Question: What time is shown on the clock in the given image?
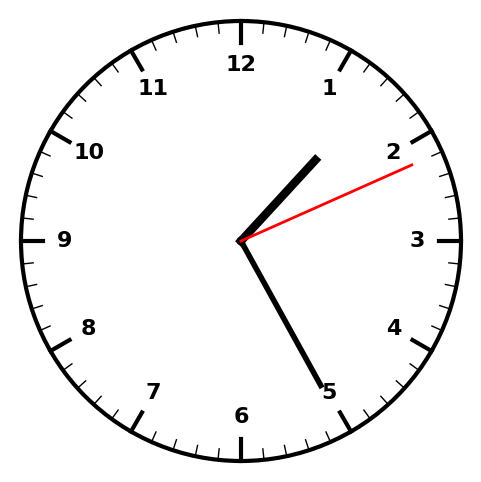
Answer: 01:25:11